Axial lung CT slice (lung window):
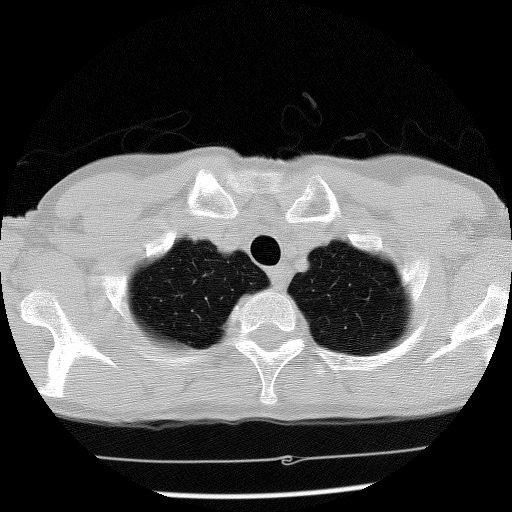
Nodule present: no